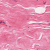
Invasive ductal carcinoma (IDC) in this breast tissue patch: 0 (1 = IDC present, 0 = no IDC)